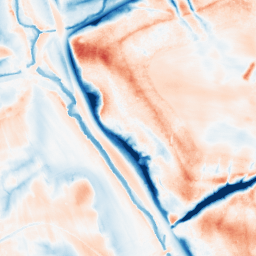
Category: classical
Decomposition family: gaussian
Decomposition parameters: sigma: 10
Upsampling method: quintic
Upsampling parameters: scale: 2
Upsampling scale: 2